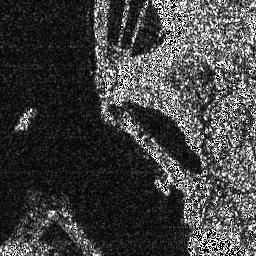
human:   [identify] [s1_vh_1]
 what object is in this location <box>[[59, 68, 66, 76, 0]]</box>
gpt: <ref>1 small ship at the bottom</ref>